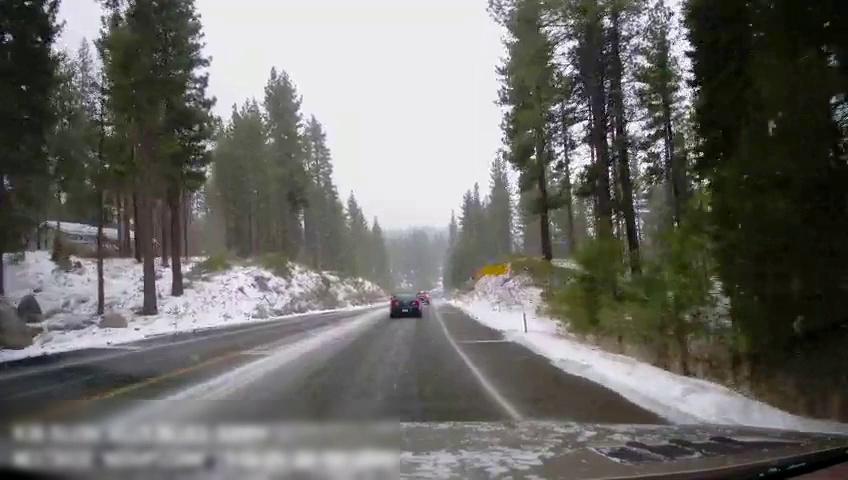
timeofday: Day
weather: Snowy
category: Drivable Space
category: Vehicles | Car
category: Vehicles | Car
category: Lanes | Opposite Lane
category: Lanes | Opposite Lane
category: Lanes | Current Lane
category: Lanes | Current Lane
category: Traffic | Signs